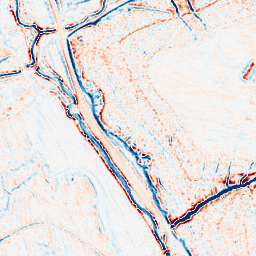
Category: edge_preserving
Decomposition family: bilateral
Decomposition parameters: d: 9
sigma_color: 75
sigma_space: 75
Upsampling method: sinc_hamming
Upsampling parameters: scale: 2
kernel_size: 4
Upsampling scale: 2